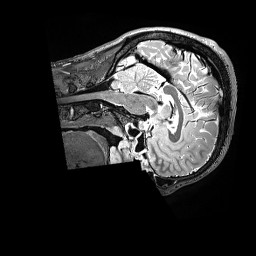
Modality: T2w
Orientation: sagittal
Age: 21
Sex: male
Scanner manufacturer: siemens
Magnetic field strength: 3 T
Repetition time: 3.2 s
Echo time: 0.564 s